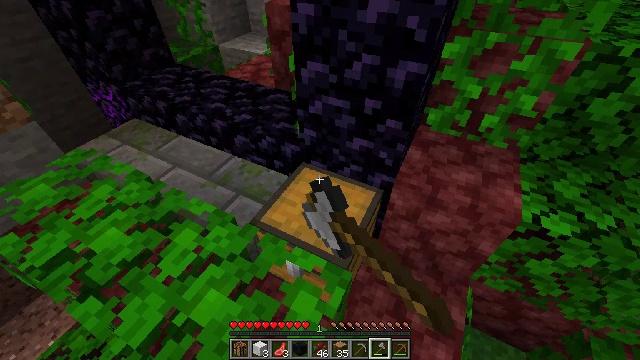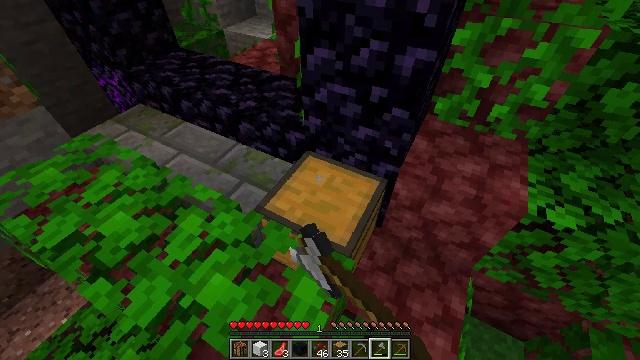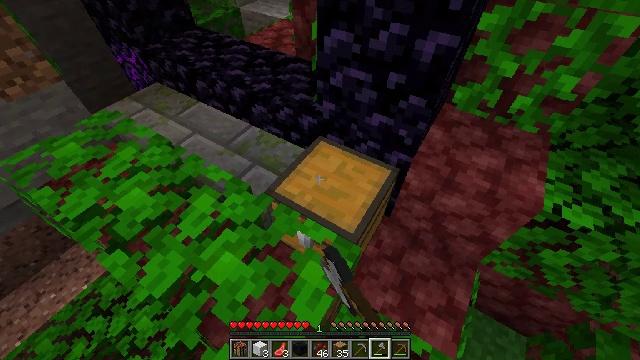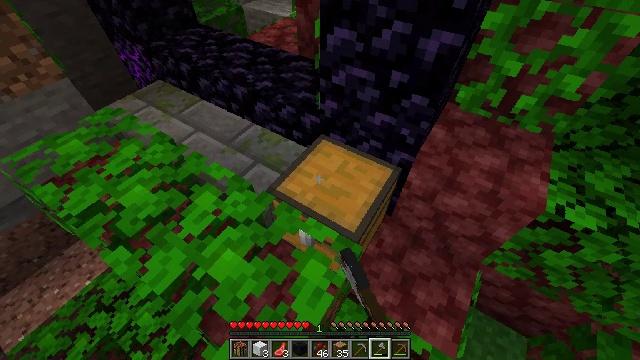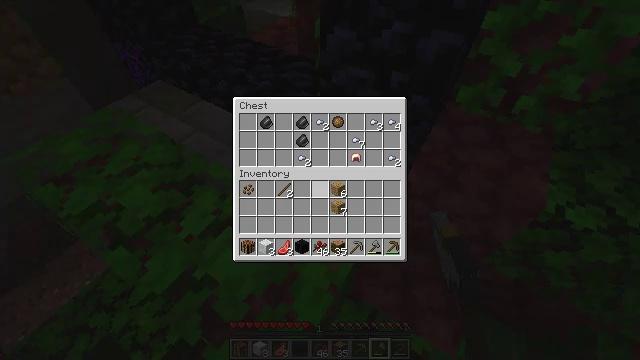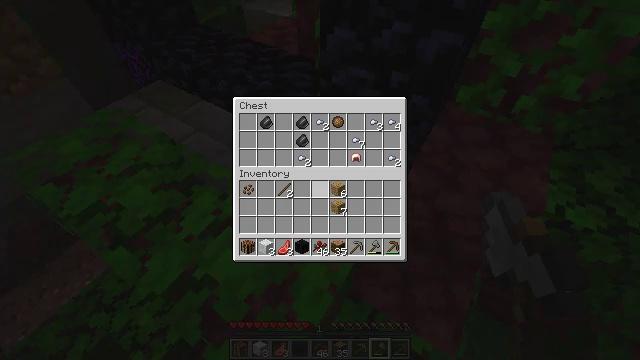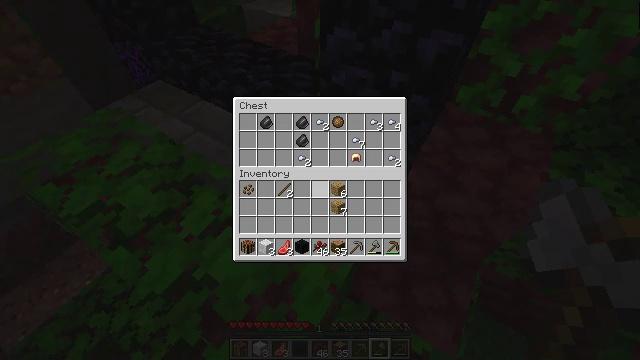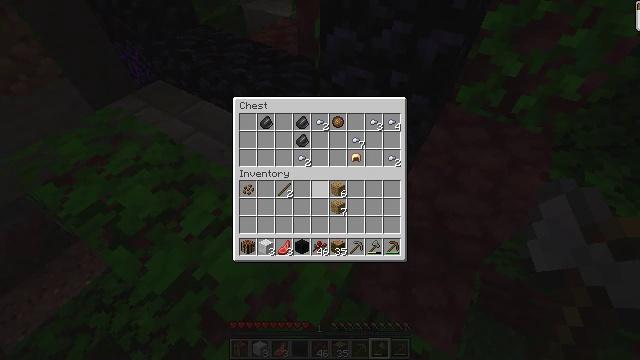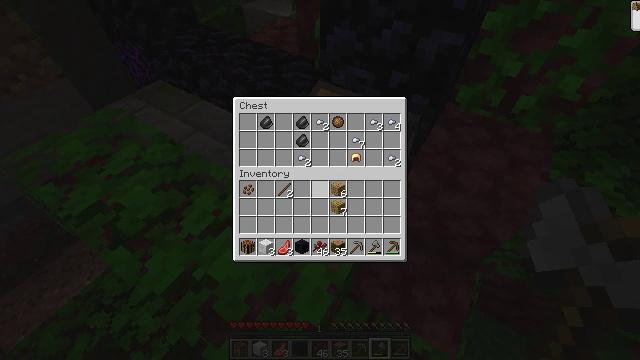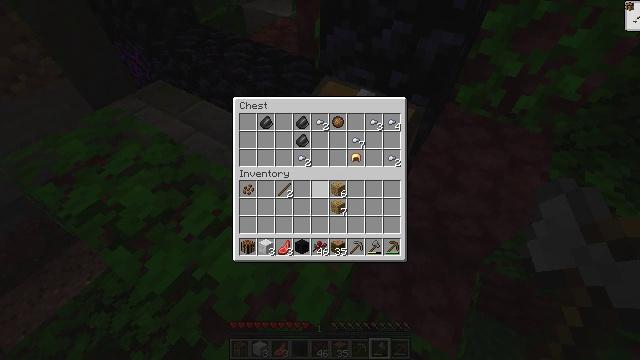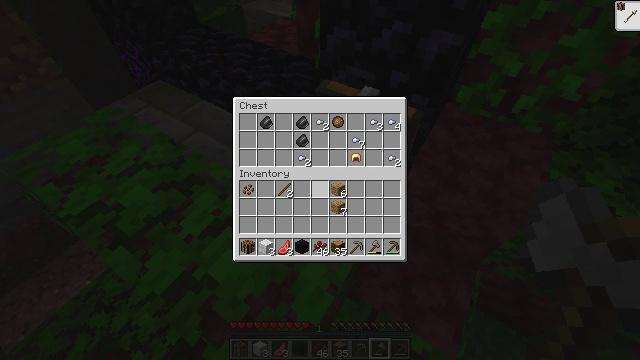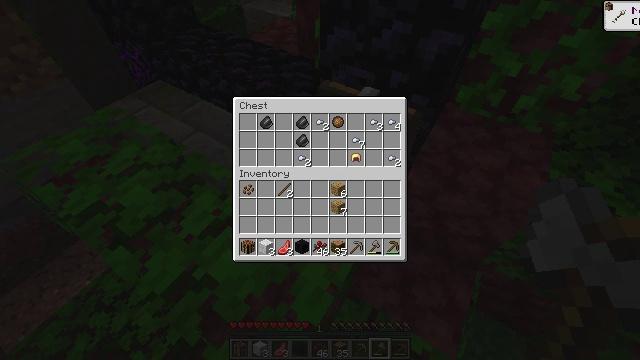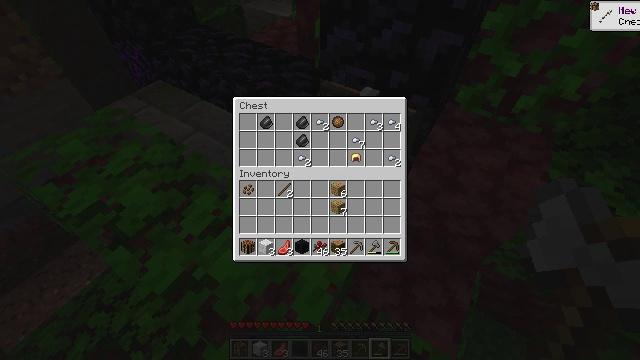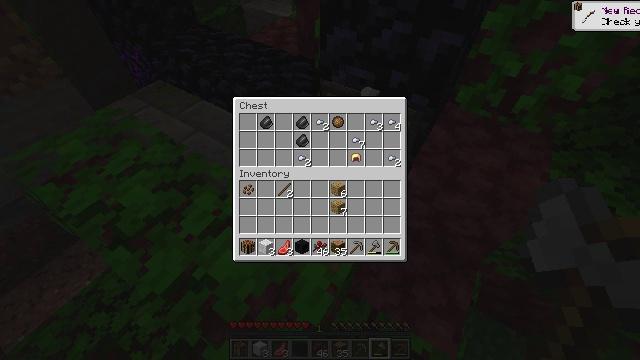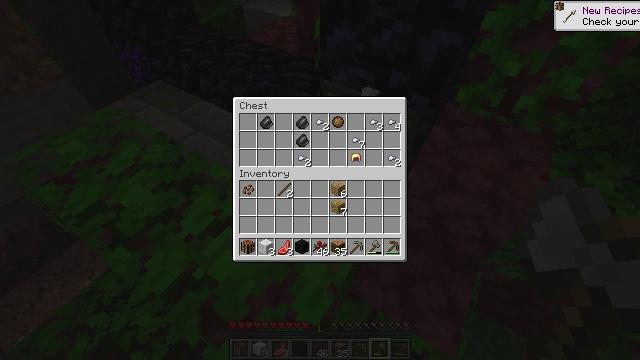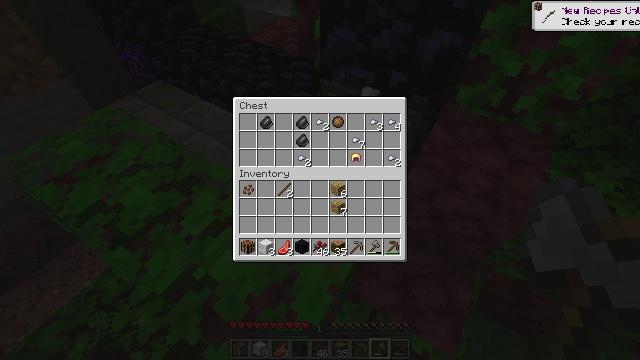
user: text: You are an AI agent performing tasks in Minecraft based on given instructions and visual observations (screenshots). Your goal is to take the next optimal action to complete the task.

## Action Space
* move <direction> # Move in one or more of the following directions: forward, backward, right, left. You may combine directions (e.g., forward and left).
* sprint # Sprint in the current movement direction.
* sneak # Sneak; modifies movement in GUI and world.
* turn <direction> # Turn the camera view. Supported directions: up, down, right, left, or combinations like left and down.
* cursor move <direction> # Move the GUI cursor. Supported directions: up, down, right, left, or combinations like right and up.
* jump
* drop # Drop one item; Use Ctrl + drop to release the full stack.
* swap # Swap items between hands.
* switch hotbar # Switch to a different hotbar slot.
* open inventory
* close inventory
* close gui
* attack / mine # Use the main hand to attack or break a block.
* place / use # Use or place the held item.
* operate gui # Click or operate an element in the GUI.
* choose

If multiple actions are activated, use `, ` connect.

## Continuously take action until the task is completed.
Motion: motion action
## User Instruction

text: Collect jungle leaves by breaking them.
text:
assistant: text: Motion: turn left and down, use / place
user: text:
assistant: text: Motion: turn left and down
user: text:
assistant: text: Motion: no_op
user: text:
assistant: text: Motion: choose, open gui
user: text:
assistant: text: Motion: choose
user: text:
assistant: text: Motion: choose
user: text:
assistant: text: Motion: no_op
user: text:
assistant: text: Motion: no_op
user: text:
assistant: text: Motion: no_op
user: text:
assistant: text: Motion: no_op
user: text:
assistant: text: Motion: no_op
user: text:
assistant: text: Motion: no_op
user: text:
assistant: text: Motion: no_op
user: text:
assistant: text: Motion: no_op
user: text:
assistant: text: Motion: no_op
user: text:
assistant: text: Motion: cursor move up
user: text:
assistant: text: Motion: no_op
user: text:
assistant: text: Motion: no_op
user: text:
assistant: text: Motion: cursor move right
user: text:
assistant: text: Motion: no_op
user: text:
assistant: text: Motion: no_op
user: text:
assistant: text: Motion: sneak
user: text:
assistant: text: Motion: sneak
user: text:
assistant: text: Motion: sneak
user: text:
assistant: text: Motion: sneak
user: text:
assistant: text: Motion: sneak
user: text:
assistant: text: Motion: sneak
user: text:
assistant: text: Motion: sneak, operate gui
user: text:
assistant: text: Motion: sneak, operate gui
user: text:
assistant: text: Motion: sneak, operate gui